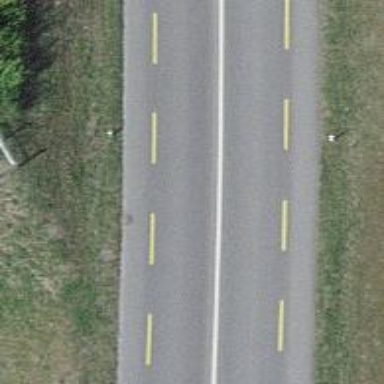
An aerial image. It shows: Primary highway with advisory cycle lane.